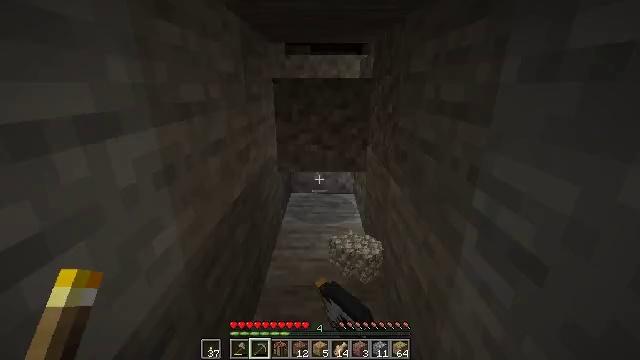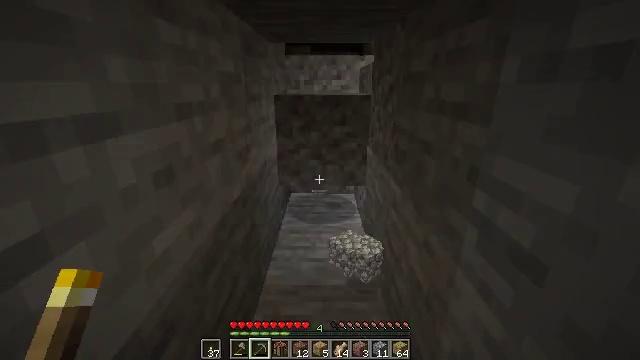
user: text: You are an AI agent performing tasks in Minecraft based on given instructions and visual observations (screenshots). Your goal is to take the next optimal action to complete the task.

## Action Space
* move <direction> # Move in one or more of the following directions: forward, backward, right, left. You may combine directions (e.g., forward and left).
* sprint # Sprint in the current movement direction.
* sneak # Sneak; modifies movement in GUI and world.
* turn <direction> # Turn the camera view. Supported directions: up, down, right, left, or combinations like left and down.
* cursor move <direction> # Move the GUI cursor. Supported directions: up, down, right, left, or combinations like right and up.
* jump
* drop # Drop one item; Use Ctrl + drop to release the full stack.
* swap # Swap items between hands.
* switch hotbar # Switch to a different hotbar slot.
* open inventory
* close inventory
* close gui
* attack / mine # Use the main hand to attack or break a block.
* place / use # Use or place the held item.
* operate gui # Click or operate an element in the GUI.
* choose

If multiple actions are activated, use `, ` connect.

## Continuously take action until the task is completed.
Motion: motion action
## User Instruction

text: Mine the wall torch to remove it.
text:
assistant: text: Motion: no_op
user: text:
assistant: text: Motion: no_op